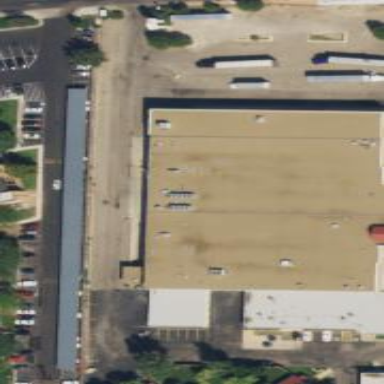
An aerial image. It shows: Supermarket located in building.